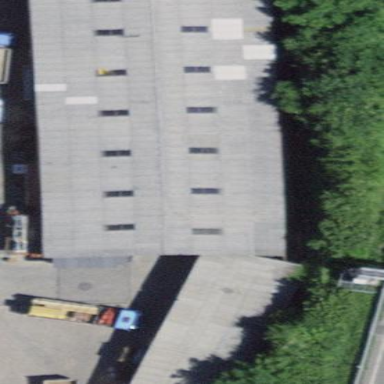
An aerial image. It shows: Industrial building.